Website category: university
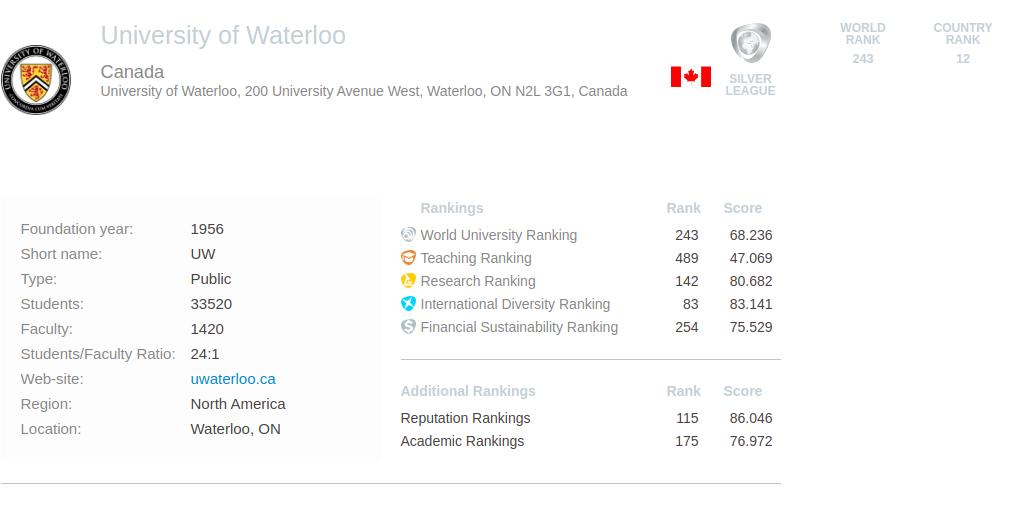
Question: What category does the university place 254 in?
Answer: Financial Sustainability Ranking

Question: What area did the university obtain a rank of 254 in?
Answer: Financial Sustainability Ranking

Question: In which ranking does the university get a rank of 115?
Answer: Reputation Rankings

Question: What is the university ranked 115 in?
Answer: Reputation Rankings

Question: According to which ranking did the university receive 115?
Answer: Reputation Rankings

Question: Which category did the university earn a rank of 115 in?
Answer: Reputation Rankings

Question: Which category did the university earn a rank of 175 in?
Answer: Academic Rankings

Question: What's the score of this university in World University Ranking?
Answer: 68.236

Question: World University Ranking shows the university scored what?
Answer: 68.236

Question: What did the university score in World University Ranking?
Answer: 68.236

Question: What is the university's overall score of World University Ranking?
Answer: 68.236

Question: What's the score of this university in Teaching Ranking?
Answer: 47.069

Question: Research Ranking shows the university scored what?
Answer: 80.682

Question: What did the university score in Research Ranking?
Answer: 80.682

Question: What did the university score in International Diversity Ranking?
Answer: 83.141

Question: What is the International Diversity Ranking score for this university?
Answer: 83.141

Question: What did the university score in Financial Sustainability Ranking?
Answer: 75.529

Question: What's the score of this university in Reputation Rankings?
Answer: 86.046

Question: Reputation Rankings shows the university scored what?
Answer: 86.046

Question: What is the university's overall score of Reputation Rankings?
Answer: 86.046

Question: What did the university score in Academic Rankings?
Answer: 76.972

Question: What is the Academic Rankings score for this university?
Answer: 76.972

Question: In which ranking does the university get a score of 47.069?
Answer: Teaching Ranking

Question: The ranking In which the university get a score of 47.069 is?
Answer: Teaching Ranking

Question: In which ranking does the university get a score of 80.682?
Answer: Research Ranking

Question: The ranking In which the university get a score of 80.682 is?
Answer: Research Ranking

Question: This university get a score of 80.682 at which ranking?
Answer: Research Ranking

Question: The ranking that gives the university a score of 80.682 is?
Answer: Research Ranking

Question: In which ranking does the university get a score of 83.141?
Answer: International Diversity Ranking

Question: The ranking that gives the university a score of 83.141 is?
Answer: International Diversity Ranking

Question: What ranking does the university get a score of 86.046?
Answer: Reputation Rankings

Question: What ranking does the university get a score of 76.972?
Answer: Academic Rankings

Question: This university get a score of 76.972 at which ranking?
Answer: Academic Rankings